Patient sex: F
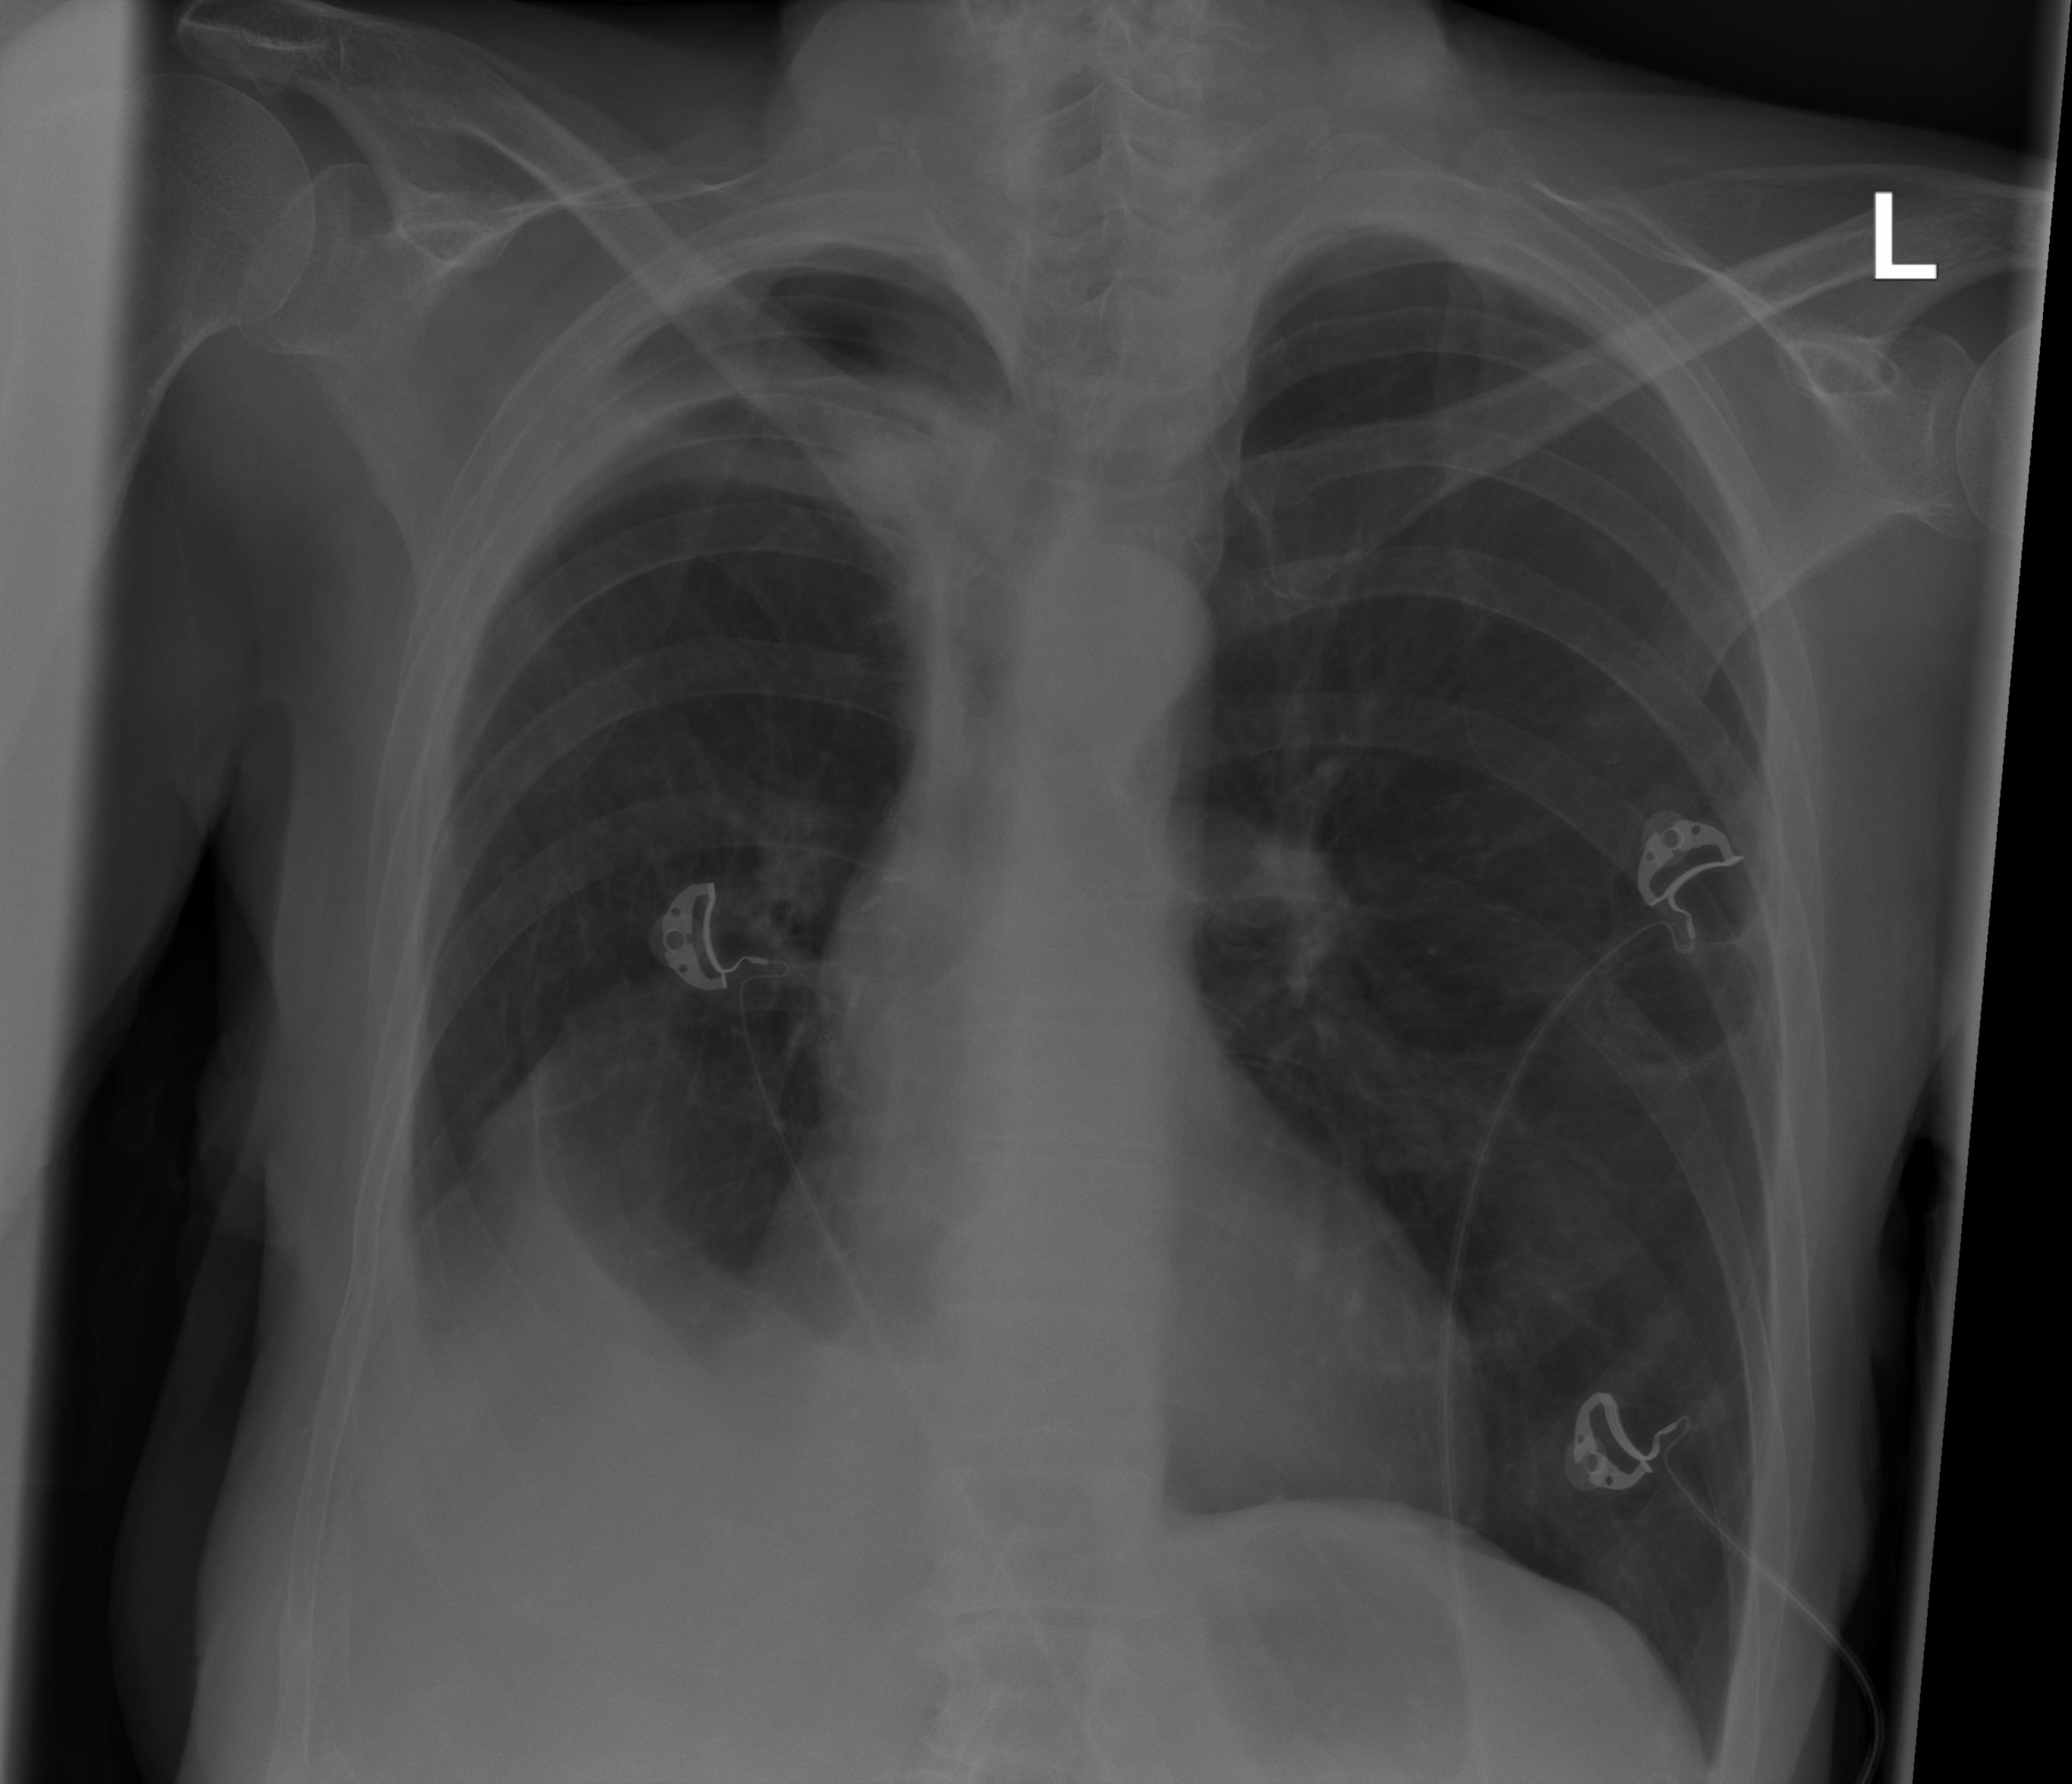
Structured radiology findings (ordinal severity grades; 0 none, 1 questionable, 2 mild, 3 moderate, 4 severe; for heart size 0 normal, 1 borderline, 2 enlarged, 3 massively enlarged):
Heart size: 0
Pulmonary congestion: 0
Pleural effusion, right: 2
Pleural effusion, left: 0
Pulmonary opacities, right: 0
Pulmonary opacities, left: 0
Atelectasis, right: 3
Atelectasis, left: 0